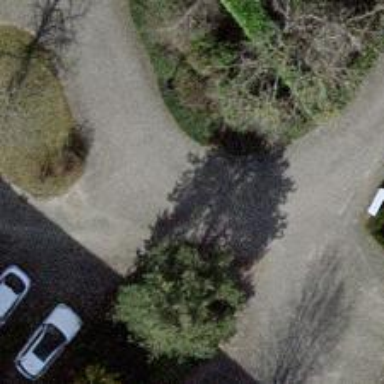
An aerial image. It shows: Alleyway designated as service road.